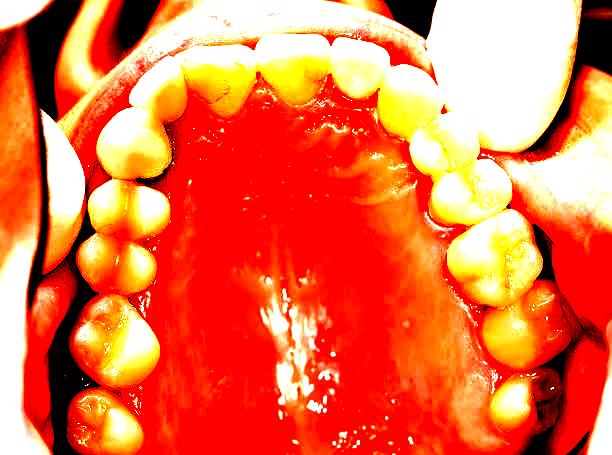
Condition: Calculus